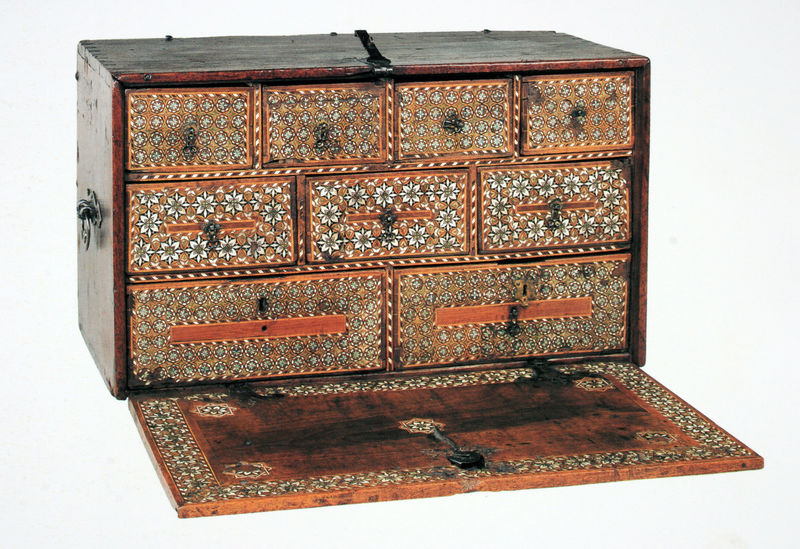
Titel: Schreibkasten
Standort: Berlin
Institution: Kunstgewerbemuseum
Schlagwörter: weiß, grün, blumen, braun, bunt, frau, holz, orange, schmuck, schwarz, tür, blüten, rot, schloss, fächer, muster, ornament, teppich, alt, rahmen, möbel, reich, knopf, henkel, japan, kommode, schrank, schachteln, transport, laden, dekoration, symmetrie, dekor, floral, ornamente, verzierung, schublade, metall, platte, knöpfe, ring, bemalt, foto, fotografie, photographie, rechtecke, griff, eisen, truhe, deckel, offen, geheimnis, sterne, seite, kiste, schachtel, mosaik, einlegearbeiten, intarsien, kasten, photo, ostasien, china, fries, griffe, schubladen, schubfächer, farbfoto, antik, schlüssel, beschlag, klappe, schatulle, bemalung, ornamentik, kästchen, aufnahme, aufbewahrung, beschläge, schatz, schließe, verschluss, lade, schanier, teak, schlösser, schlüsselloch, wertvoll, elfenbein, neun, koffer, glücklich, holztruhe, persisch, kunstvoll, schuber, schmuckkasten, persian, schatztruhe, holzkiste, true, deckplatte, schubbladen, tragbar, veschluß, holzkommode, elfenbeim, rkästchen, lase, transportabel, lackarbeit, schubaden, holztrihe